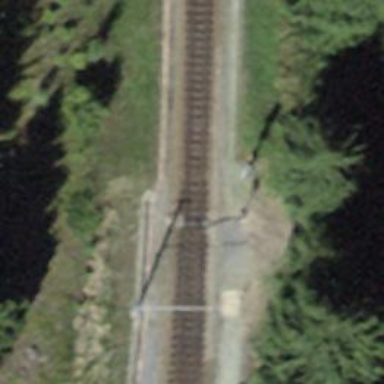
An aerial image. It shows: Railway switch.